Field crop: tomato
Growth stage: 1
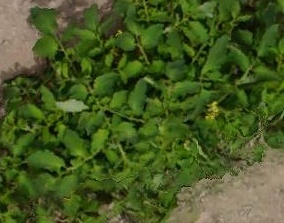
Species: tomato